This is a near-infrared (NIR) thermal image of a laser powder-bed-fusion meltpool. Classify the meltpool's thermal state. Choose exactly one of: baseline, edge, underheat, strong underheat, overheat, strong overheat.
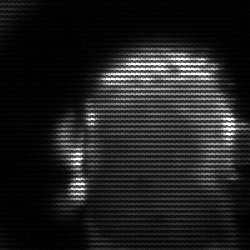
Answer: baseline